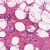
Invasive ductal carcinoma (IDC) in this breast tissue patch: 0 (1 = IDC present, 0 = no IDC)